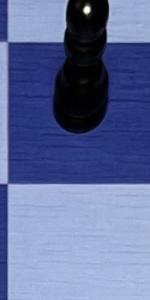
Label: Empty